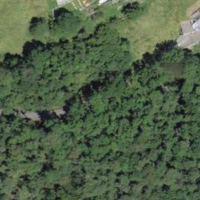
EUNIS habitat code: 41
Species observed at this site:
Trifolium repens
Cepaea nemoralis
Trifolium pratense
Geranium robertianum
Phyteuma betonicifolium